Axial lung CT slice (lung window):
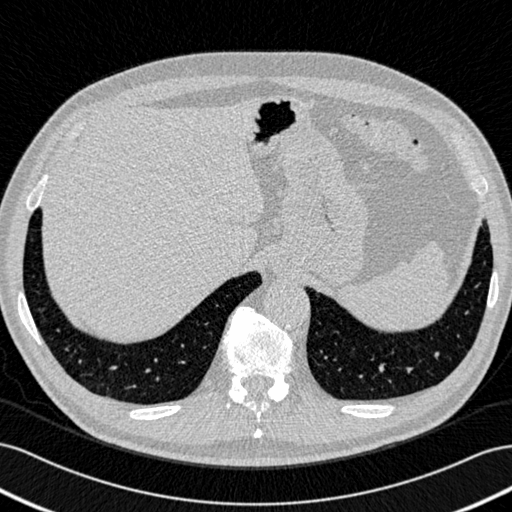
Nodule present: no